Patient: sex M, age 61
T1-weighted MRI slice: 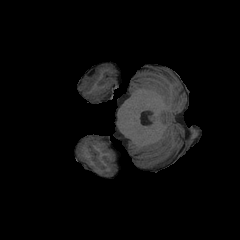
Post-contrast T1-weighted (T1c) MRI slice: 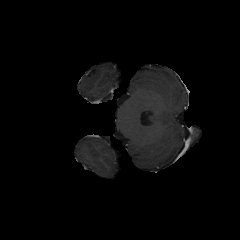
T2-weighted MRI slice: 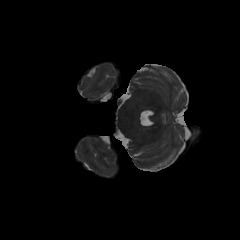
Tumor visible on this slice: no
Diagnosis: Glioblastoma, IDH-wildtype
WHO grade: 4